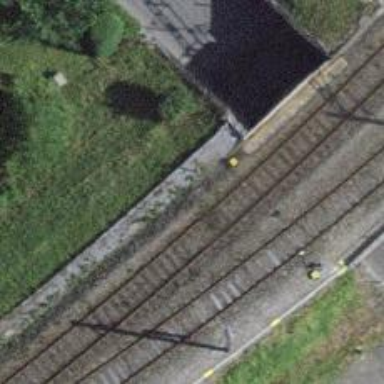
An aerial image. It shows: Railway bridge with electrified tracks and single contact line.